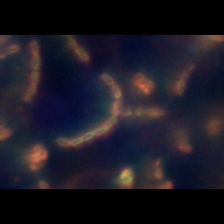
Taxon: Chaetoceros
Group: Diatoms